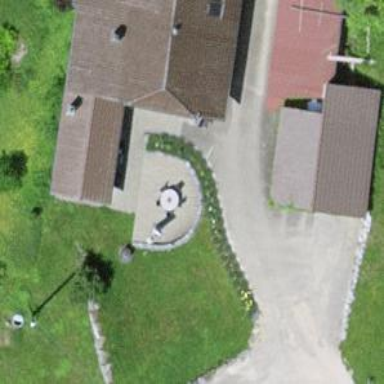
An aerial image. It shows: Driveway.